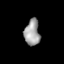
Tissue: lung
Cell type: Endothelial cells
Senescence score: 0.2399
Nuclear area (px): 390
Mean DAPI intensity: 160.433